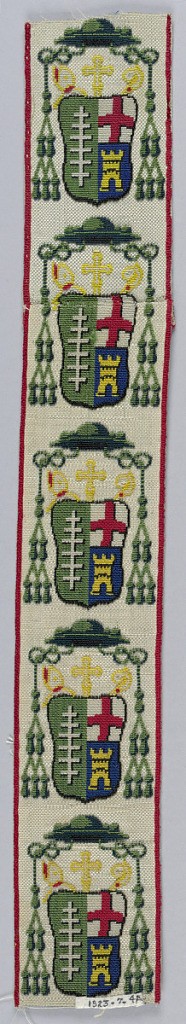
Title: Livery trimming
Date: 18th century
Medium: silk Technique: voided velvet
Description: Component A is on a white ground with the coat of arms of a bishop. A shield with arms is capped with a mitre, cross and pastoral staff (crosier). These are framed by the ecclesiastical hat that has tassels falling on either side of the shield.

Component B has shield of arms underneath a cardinal's hat with tassels that fall on either side of the shield.